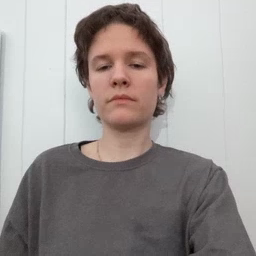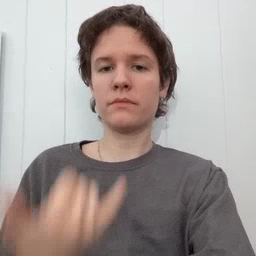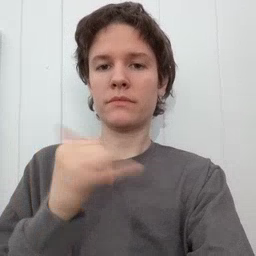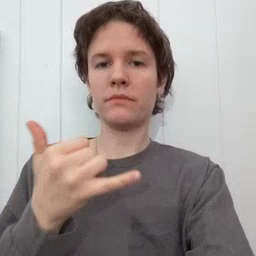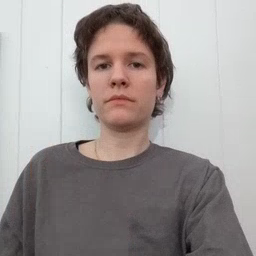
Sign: yellow